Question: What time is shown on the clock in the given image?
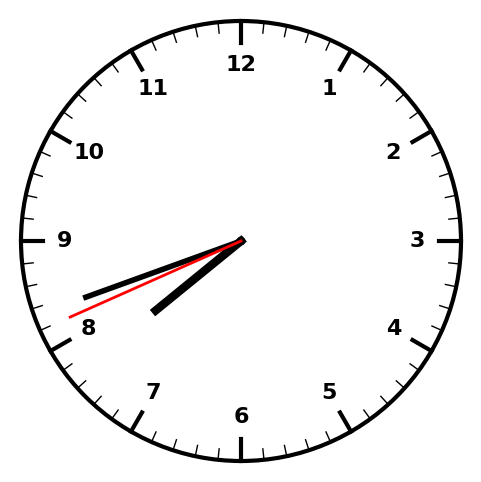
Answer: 07:41:41